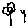
Label: flower